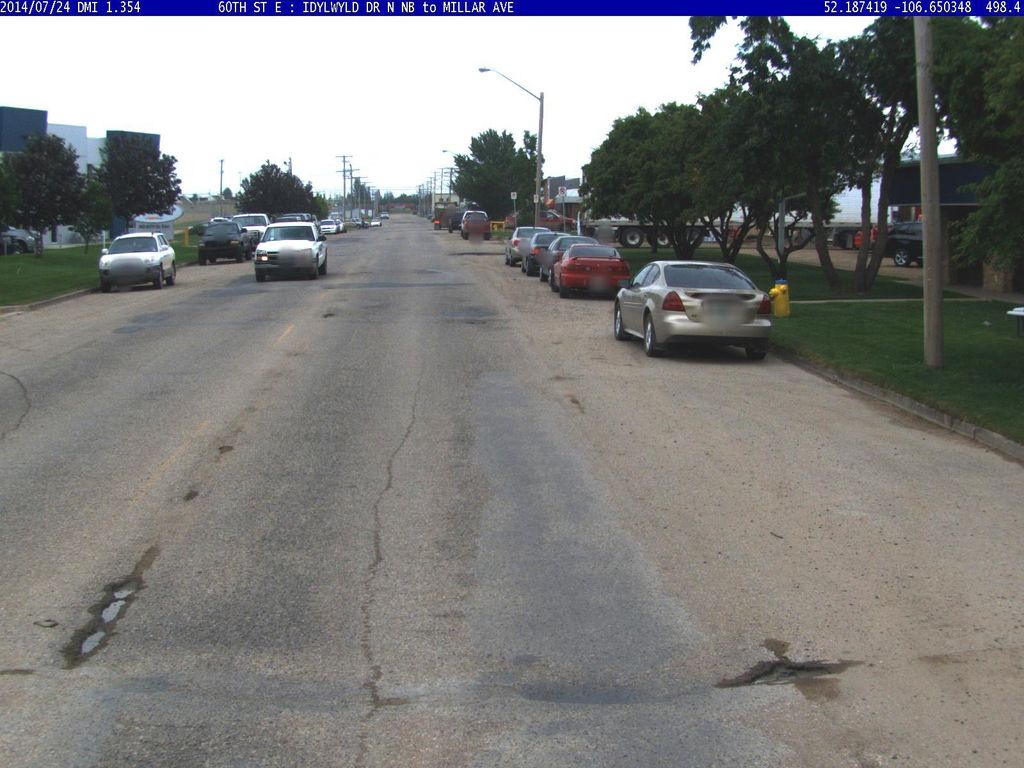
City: saskatoon